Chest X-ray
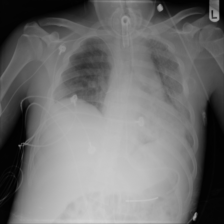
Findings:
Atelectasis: negative
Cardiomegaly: negative
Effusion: negative
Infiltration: positive
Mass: negative
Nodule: negative
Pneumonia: positive
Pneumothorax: negative
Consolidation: negative
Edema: negative
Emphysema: negative
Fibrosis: negative
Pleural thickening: negative
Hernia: negative